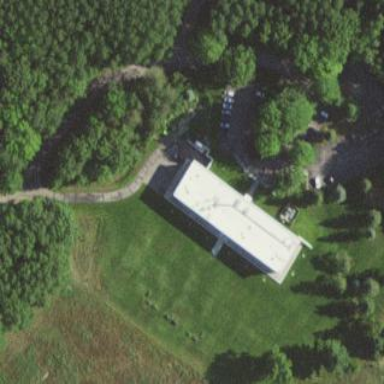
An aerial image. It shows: Television studio building.